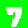
Digit: 7